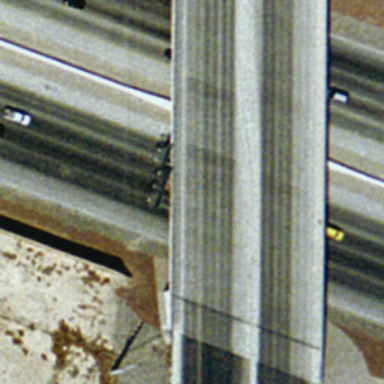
An overpass with a road go across another roads diagonally .